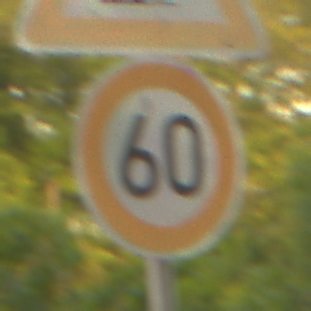
Verkehrszeichen: Geschwindigkeit60
Zusatzzeichen oben: UnzureichendesLichtraumprofil
Umgebung: Outdoor, RoadRail
Tageszeit: SunriseSunset
Wetter: Clear
Licht: Natural
Jahreszeit: NotSpecified
Kontrast: LowContrast